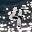
Label: 4